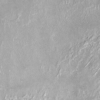
Label: not_dusty